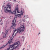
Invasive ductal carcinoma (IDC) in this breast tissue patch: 0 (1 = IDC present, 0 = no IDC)